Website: crate-barrel
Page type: newsletter-management
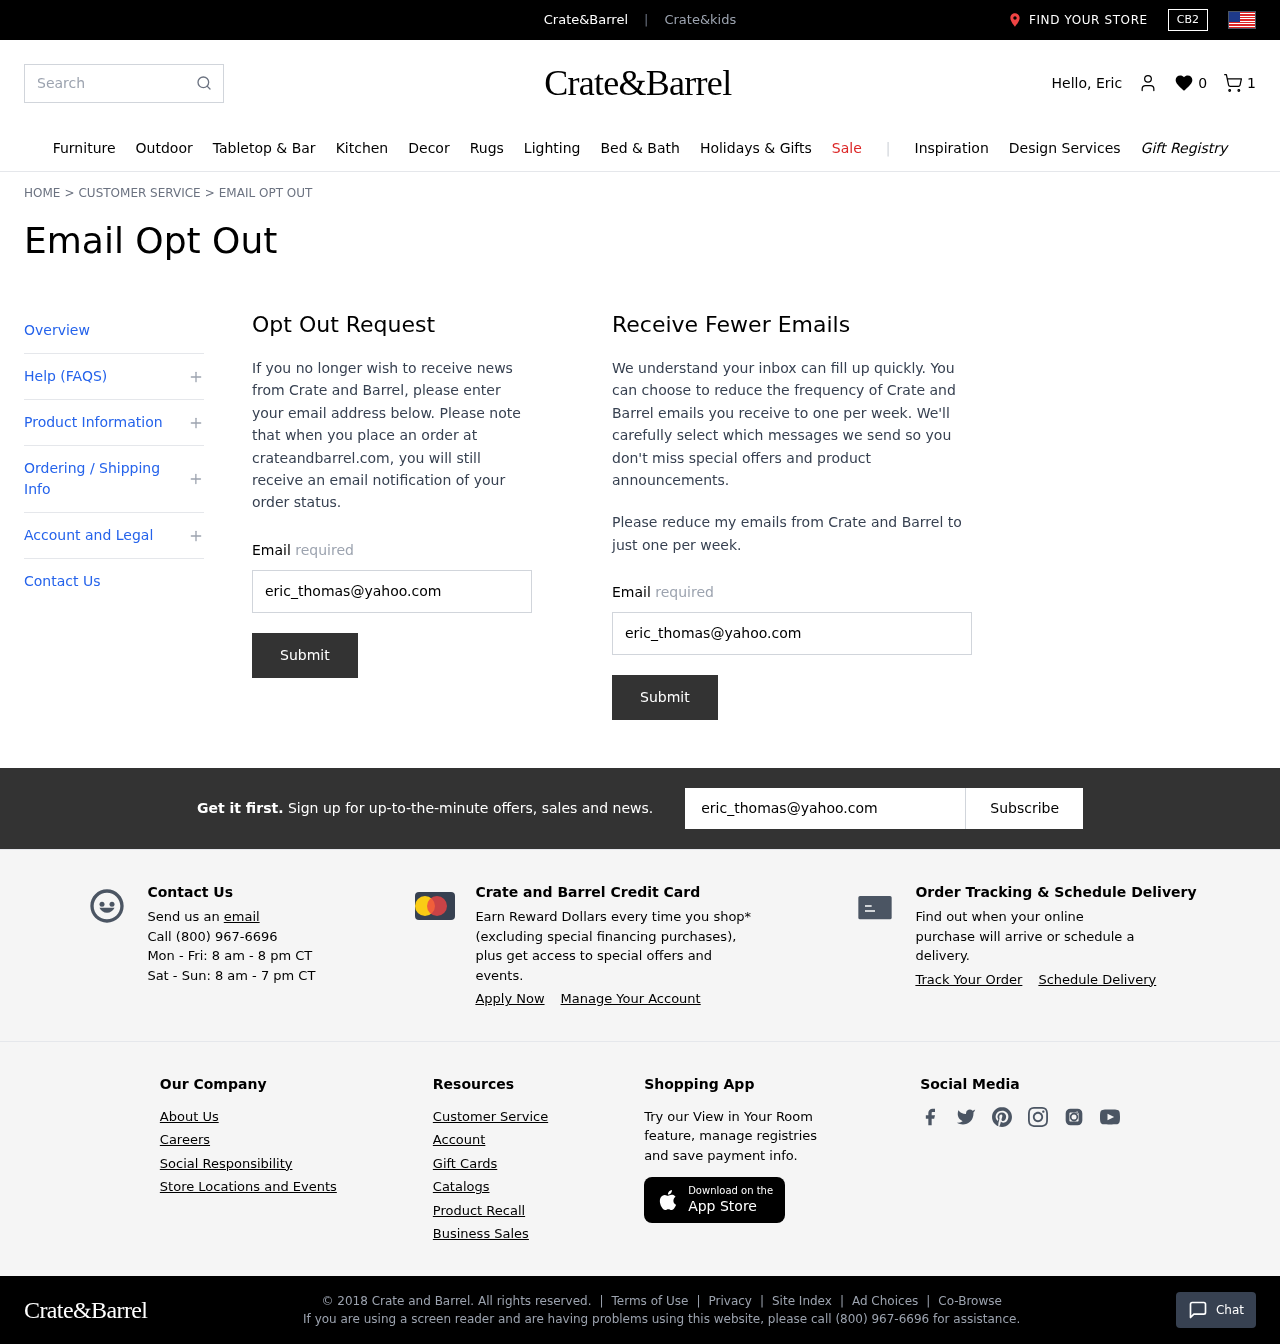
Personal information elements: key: PII_EMAIL
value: eric_thomas@yahoo.com
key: PII_EMAIL2
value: eric_thomas@yahoo.com
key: PII_EMAIL3
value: eric_thomas@yahoo.com
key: PII_FIRSTNAME
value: Eric
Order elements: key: ORDER_NUM_ITEMS
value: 1
Search elements: key: HEADER_SEARCH
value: Search
Other elements: key: WISHLIST_COUNT
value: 0